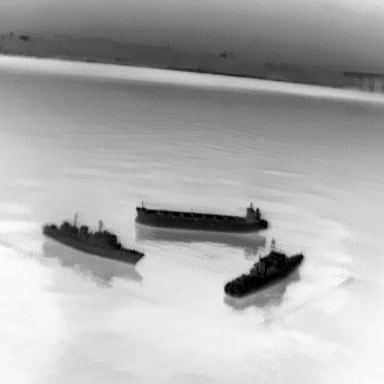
There are three objects shown in the infrared image, including two warships, and a liner.